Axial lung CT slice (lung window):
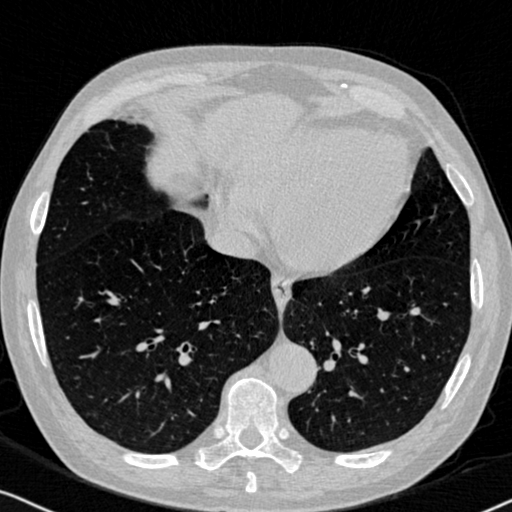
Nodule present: no